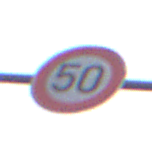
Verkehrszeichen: Geschwindigkeit50
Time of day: MorningAfternoon
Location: Outdoor (Suburban)
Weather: Overcast
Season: NotSpecified
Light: Natural